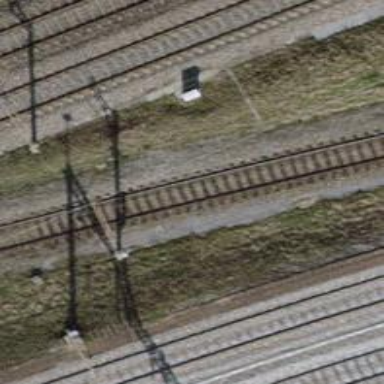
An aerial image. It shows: Rail yard with electrified contact lines for the railway.